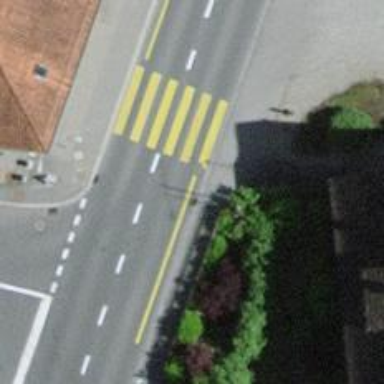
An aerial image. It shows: Uncontrolled zebra crossing on the road.